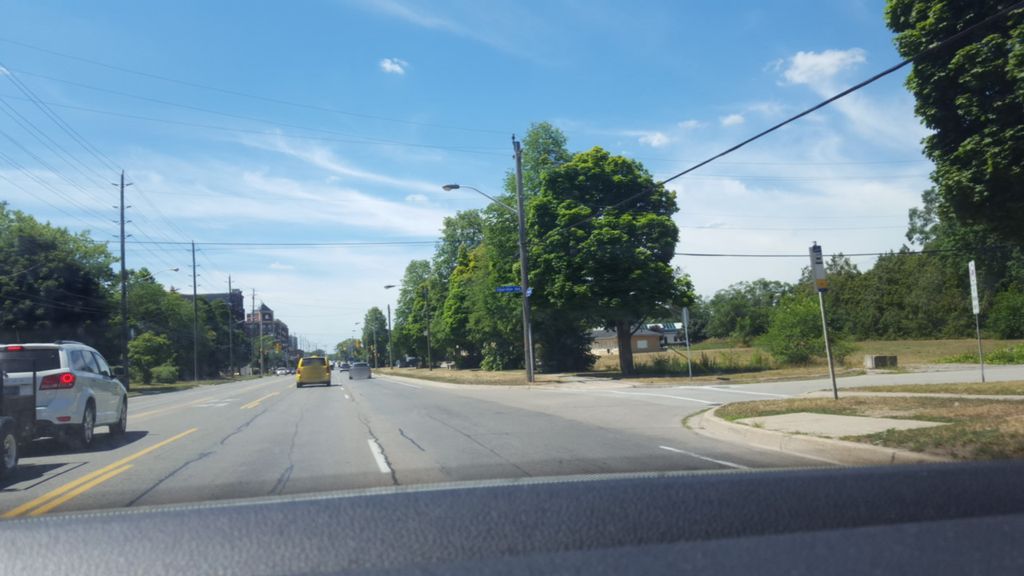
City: hamilton